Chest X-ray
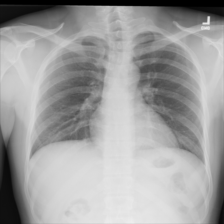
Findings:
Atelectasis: negative
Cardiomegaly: negative
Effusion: negative
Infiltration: negative
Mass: negative
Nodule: negative
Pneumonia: negative
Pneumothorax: negative
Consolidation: negative
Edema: negative
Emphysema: negative
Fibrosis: negative
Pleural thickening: negative
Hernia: negative